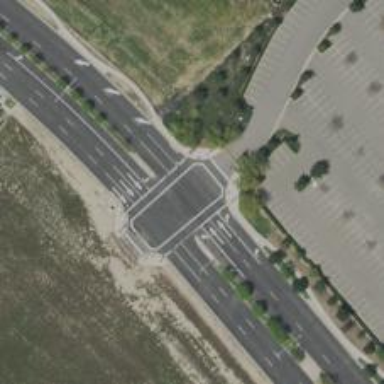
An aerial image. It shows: Secondary link road.